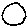
Label: circle